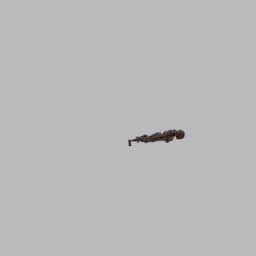
Label: people